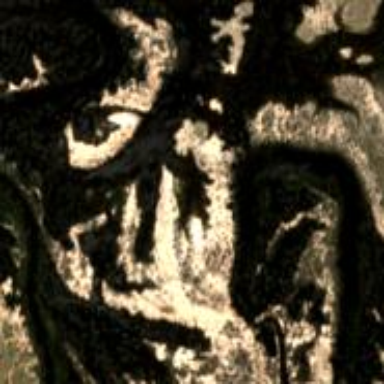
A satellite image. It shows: Dry swamp area covered with mud.